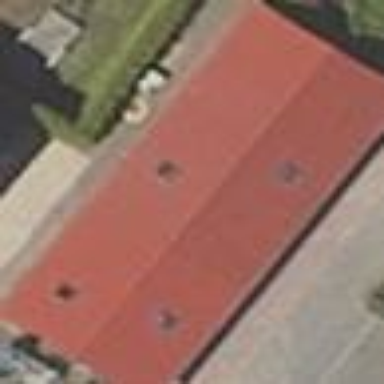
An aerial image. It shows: Shed.